Interaction volume radius: 10 \u00c5
Interaction volume height: 15 \u00c5
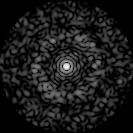
Disorder parameter: 0.8223